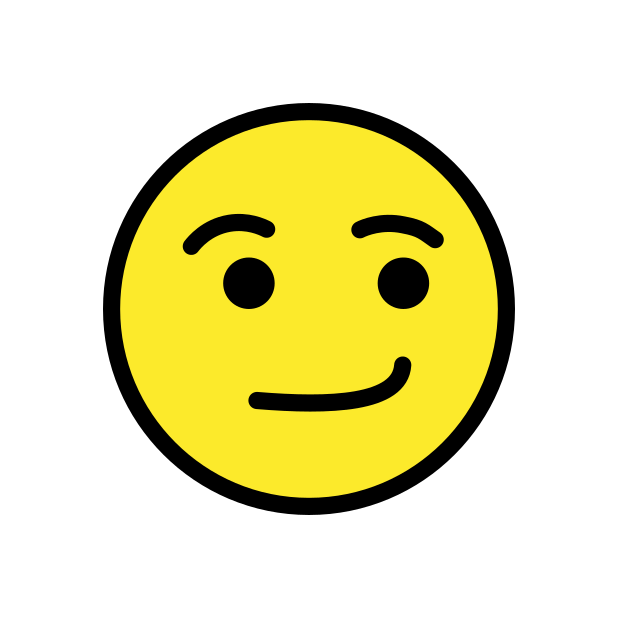
smirking face